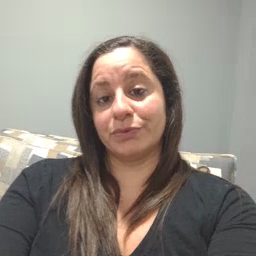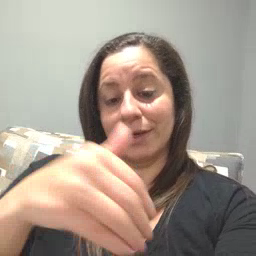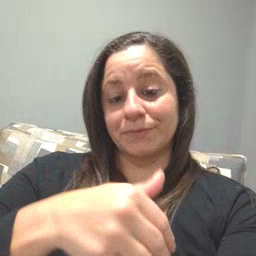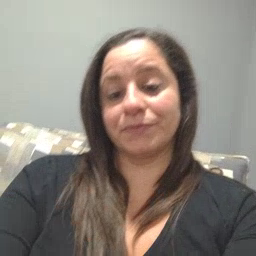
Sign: night